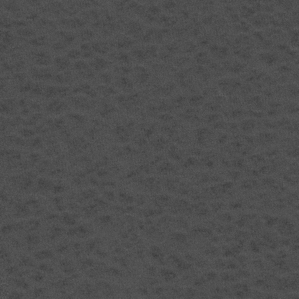
Label: frost